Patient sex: M
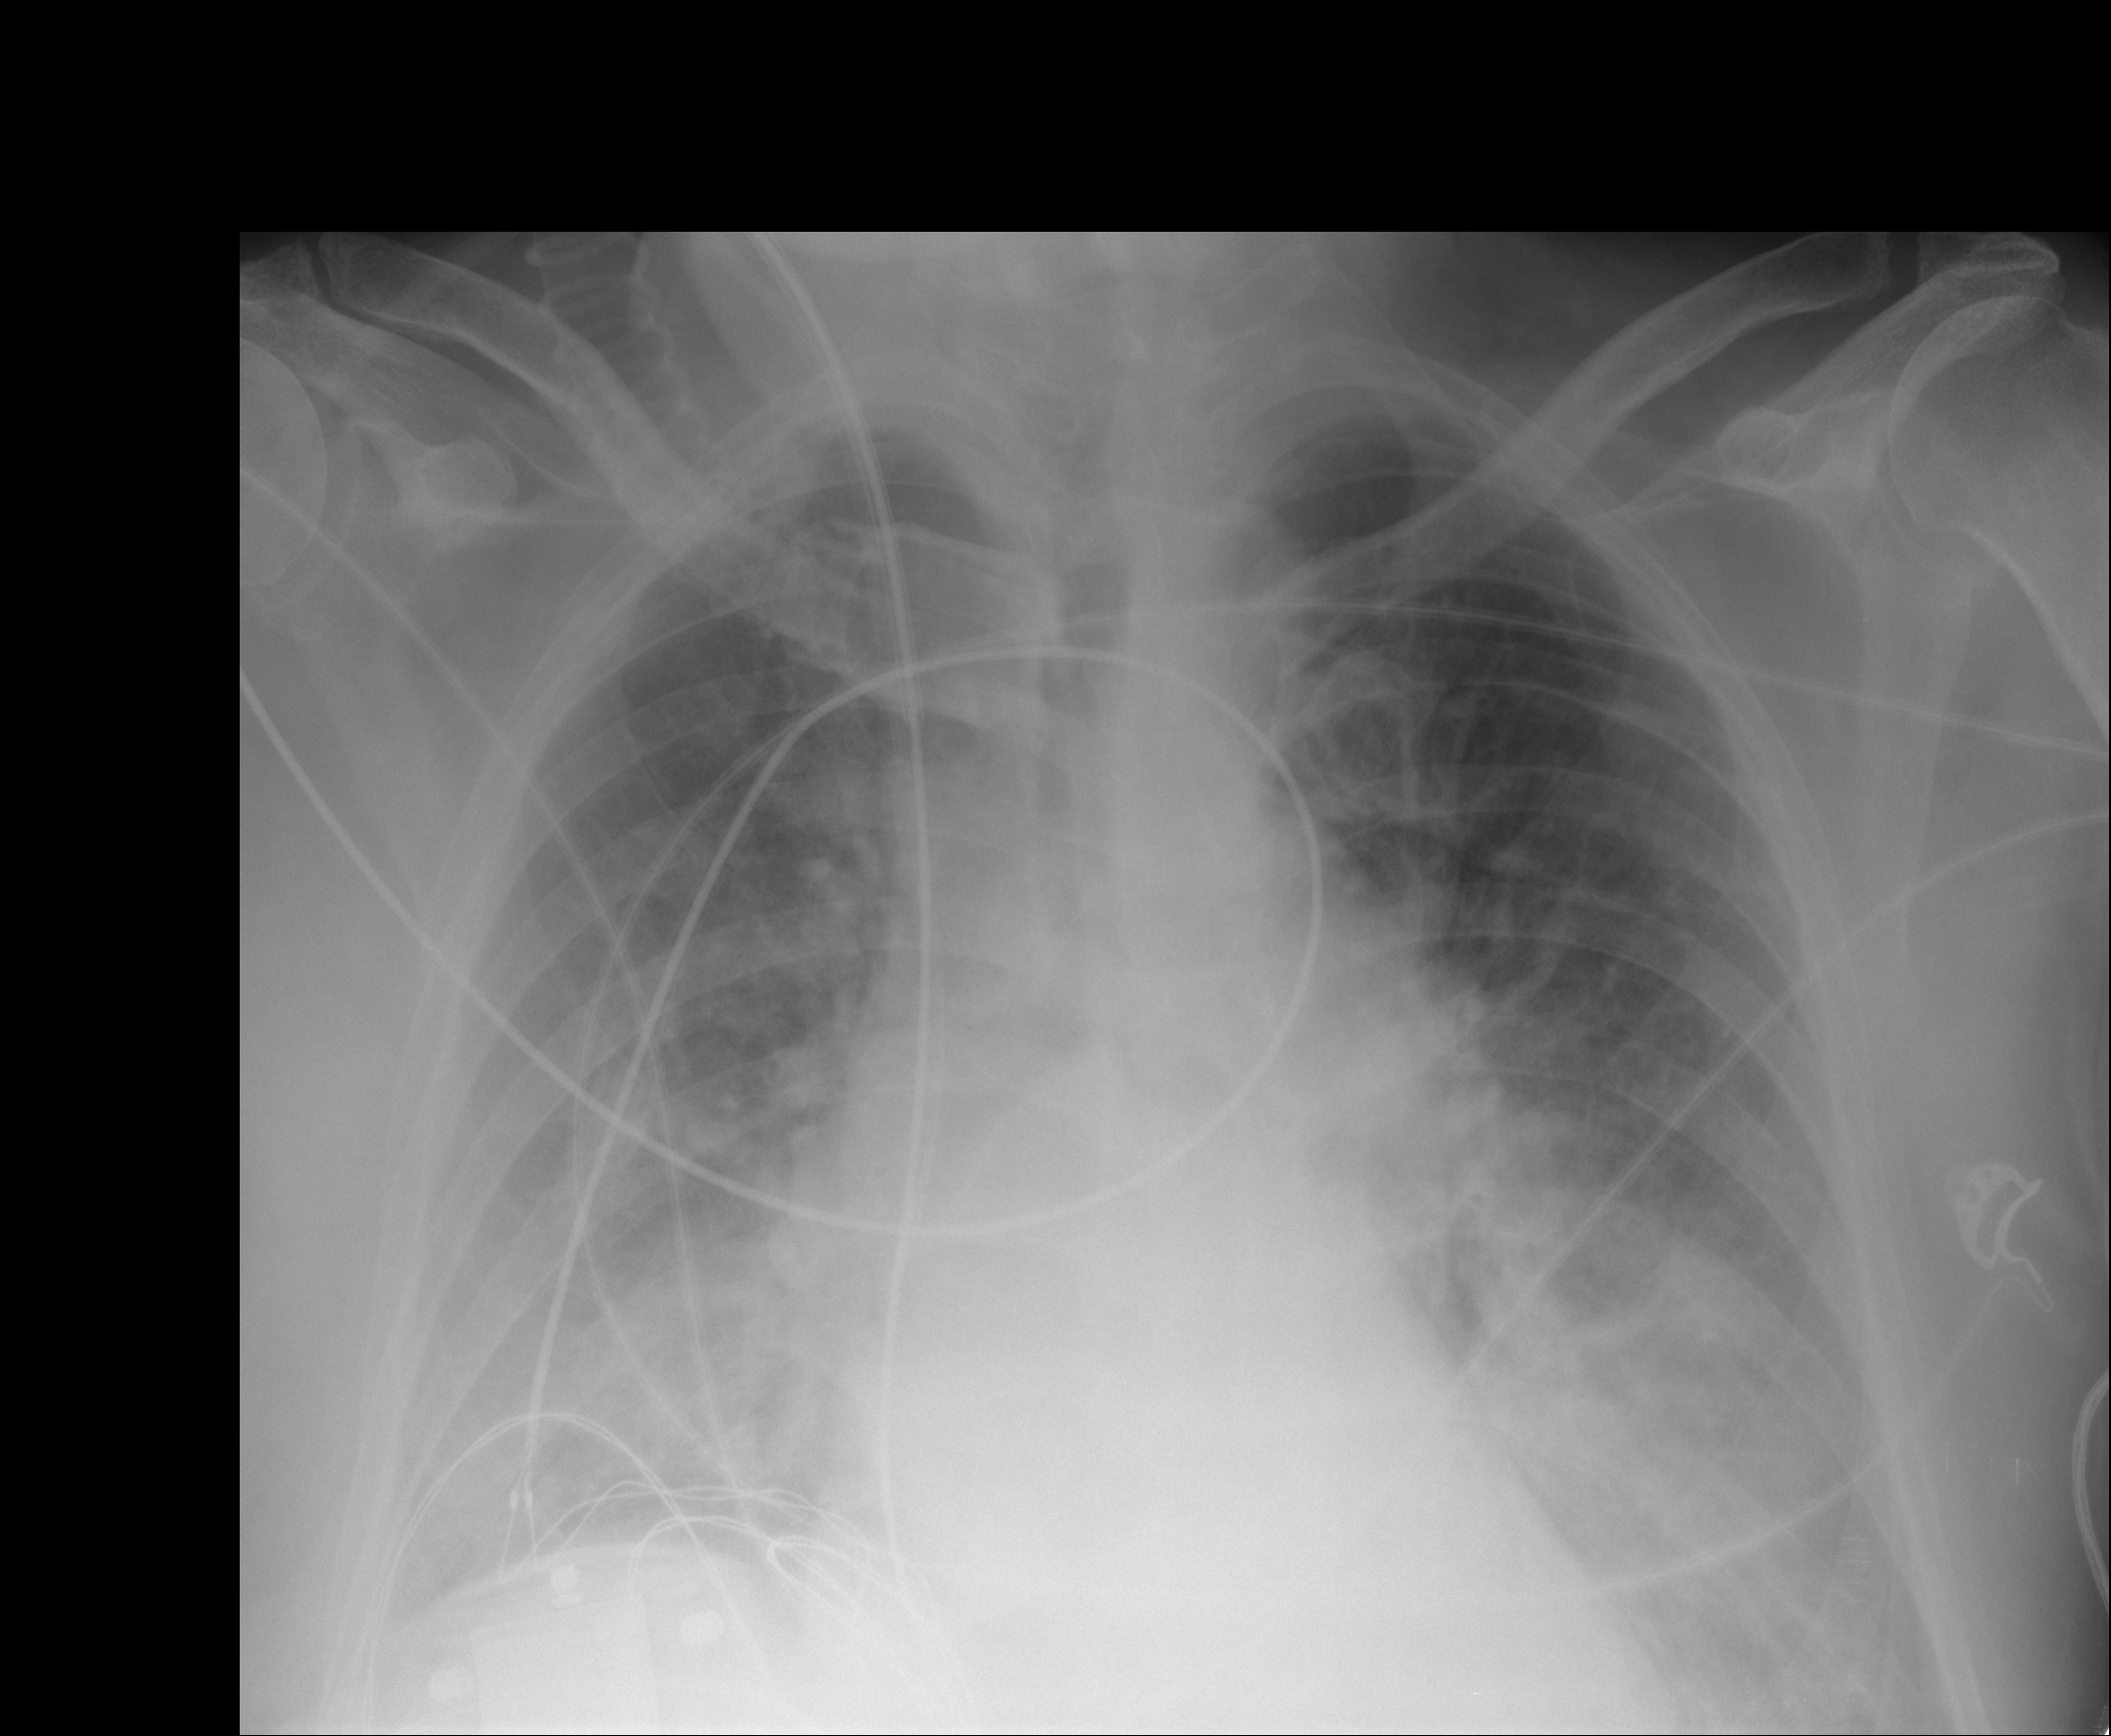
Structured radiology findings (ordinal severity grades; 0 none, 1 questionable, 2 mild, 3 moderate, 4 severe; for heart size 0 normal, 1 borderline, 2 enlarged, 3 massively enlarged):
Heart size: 2
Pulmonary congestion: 2
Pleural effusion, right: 0
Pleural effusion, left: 2
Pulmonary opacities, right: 0
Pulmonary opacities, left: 2
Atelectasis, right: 2
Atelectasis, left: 2